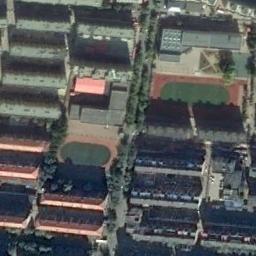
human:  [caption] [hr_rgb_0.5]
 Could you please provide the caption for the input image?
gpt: There are many buildings next to the ground track field .

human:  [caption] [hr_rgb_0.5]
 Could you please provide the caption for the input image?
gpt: Two ground track fields of different sizes are surrounded by some buildings arranged neatly .

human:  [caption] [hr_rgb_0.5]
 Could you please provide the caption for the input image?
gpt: A track and field is built in the middle of a residential area, Surrounded by a lot of vegetation .

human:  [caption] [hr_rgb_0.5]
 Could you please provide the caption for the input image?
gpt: The middle of the track and field is green .

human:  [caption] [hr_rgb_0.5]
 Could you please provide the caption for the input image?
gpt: There are many buildings around the ground track field with a red track .